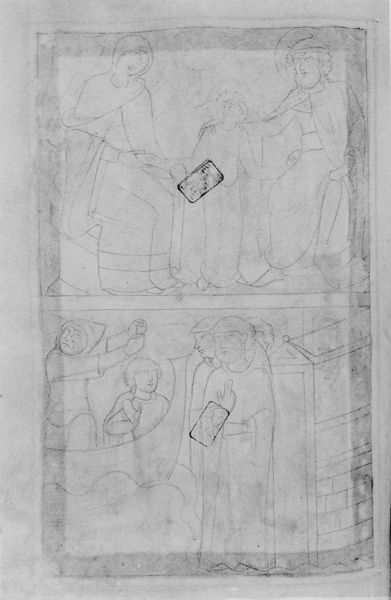
Titel: Leben und Wunder des Hl. Amand
Standort: Herkunftsort: Saint-Amand (EU - F)
Institution: Valenciennes, Bibliothèque Municipale
Schlagwörter: himmel, mann, umhang, wasser, menschen, sitzen, frau, grau, kleid, kreide, männer, raum, schwarz, skizze, weiss, zeichnung, dach, gebäude, haus, alt, bart, mütze, blass, falten, rahmen, stehen, hände, felder, boden, gewand, haare, sitzend, stehend, kind, mutter, blatt, boot, schiff, wellen, papier, fischer, giebel, mauer, grafik, linien, figuren, einfach, buch, burg, abschied, seite, bleistift, stempel, entwurf, buchseite, heiligenschein, jesus, mittelalter, mönch, mönche, übergabe, waser, zeichung, tonsur, heilige familie, durchscheinend, ottonisch, buchmalerei, karolingisch, verabschieden, transarent